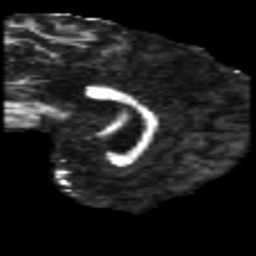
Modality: FA
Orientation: sagittal
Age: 22
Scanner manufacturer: philips
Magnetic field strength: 3 T
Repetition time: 8.6 s
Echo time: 0.127 s